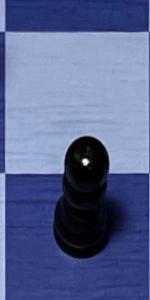
Label: Pawn_Black